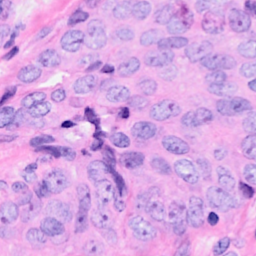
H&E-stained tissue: Breast